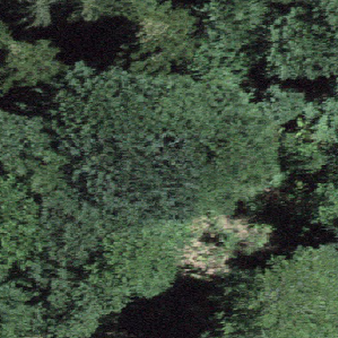
Label: other